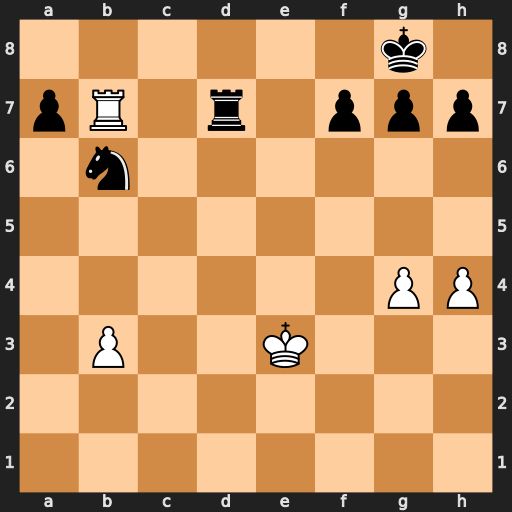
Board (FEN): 6k1/pR1r1ppp/1n6/8/6PP/1P2K3/8/8
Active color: w
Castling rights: -
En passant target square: -
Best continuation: Rb8+ Nc8 Rxc8+ Rd8 Rxd8#